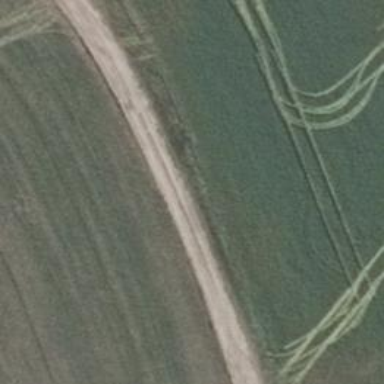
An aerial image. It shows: Sandy track with grade4 tracktype.